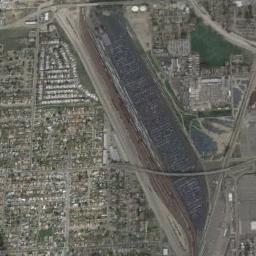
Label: railway_station